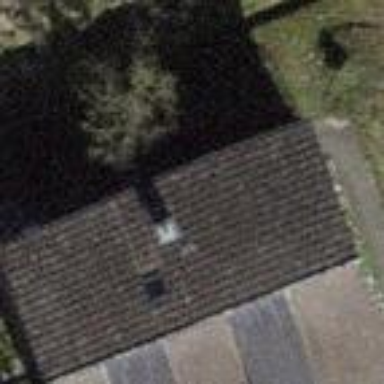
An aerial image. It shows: Building with tiled roof.